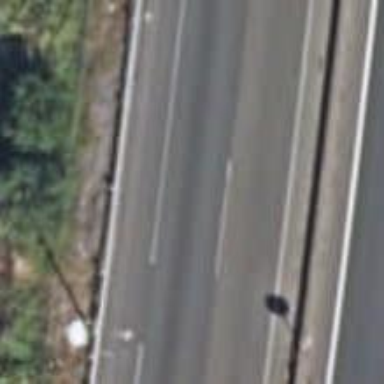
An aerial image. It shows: Motorway bridge.